Question: I'm using the code below to draw 'LineGeometry' objects. But somehow I'm getting blurry lines. Any idea why this is happening?
'''
public Window1()
{
InitializeComponent();
var x = 0;
var y = 0;
var n = 0;
while (n<1000)
{
x = x + 20;
if (x > 1200)
{
x = 0;
y = y + 20;
}
var l = new LineGeometry
{
StartPoint = new Point(x, y),
EndPoint = new Point(x, y + 15)
};
MyGroup.Children.Add(l);
n++;
}
}
<Canvas x:Name="MyCanvas" Width="1200" Height="700">
<Path x:Name="MyPath" Stroke="Wheat" SnapsToDevicePixels="True">
<Path.Data>
<GeometryGroup x:Name="MyGroup" >
</GeometryGroup>
</Path.Data>
</Path>
</Canvas>
'''
Here is the result I get:

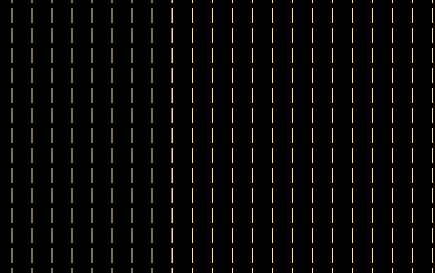
Answer: Here is the solution I found for this:
'''
<Window x:Class="LearnDrawing.Window1"
xmlns="http://schemas.microsoft.com/winfx/2006/xaml/presentation"
xmlns:x="http://schemas.microsoft.com/winfx/2006/xaml"
Title="Window1" Height="700" Width="1200" Background="Black">
<Grid>
<Grid Width="1200" Height="700">
<Path x:Name="MyPath">
<Path.Data>
<GeometryGroup x:Name="MyGroup">
</GeometryGroup>
</Path.Data>
</Path>
</Grid>
</Grid>
</Window>
'''
'''
var x = 0;
var y = 0;
var n = 0;
while (n < 1000)
{
x = x + 20;
if (x > 600)
{
x = 0;
y = y + 20;
}
var myLineGeometry = new LineGeometry
{
StartPoint = new Point(x, y),
EndPoint = new Point(x, y + 15)
};
MyGroup.Children.Add(myLineGeometry);
n++;
}
MyPath.Stroke = Brushes.White;
MyPath.SetValue(RenderOptions.EdgeModeProperty, EdgeMode.Aliased);
MyPath.Data = MyGroup;
'''